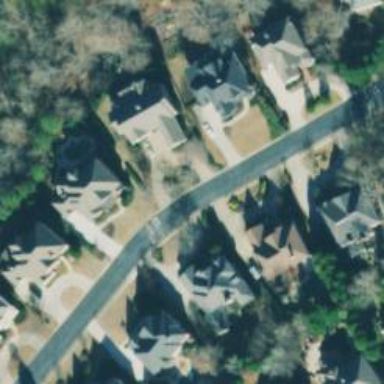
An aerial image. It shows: Residential road with asphalt surface and sidewalk on the left.